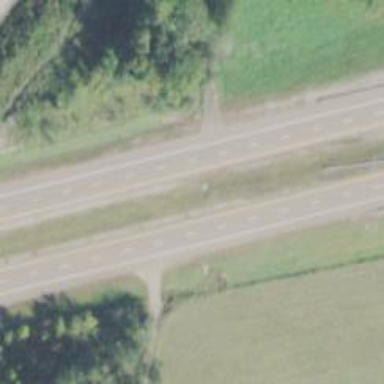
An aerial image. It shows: Trunk highway.